Question: When I go to:
I have the following screen:

I am having the following error, after I it has downloaded the 'iOS 6.0 Library':
> Installation path,
/Users/user/Library/Developer/Shared/Documentation/DocSets/com.apple.adc.documentation.AppleiOS6.0.iOSLibrary.docset,
points to a folder that does not look like a valid documentation set
for updating.
What could be done?
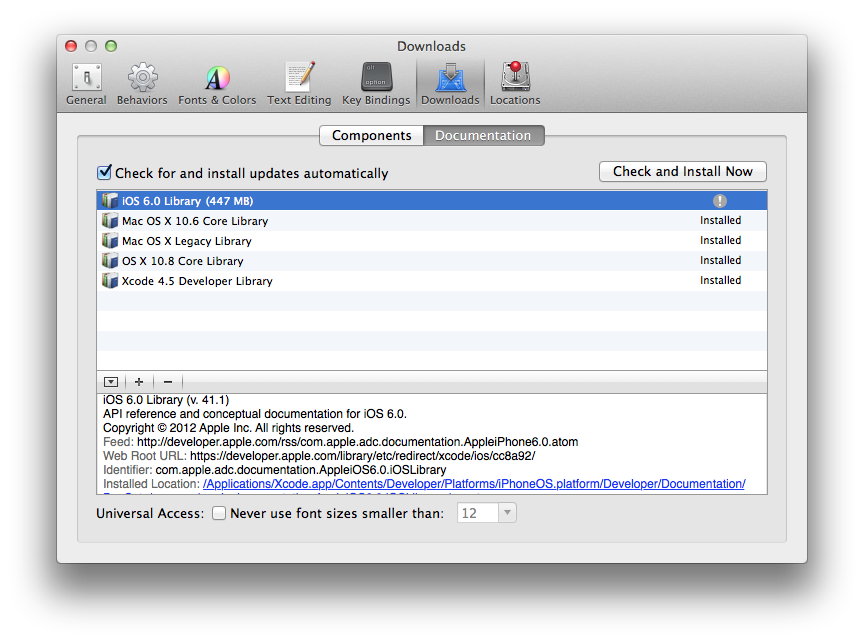
Answer: My Xcode 4.5 (4G182) downloaded and installed using App Store, refers to the docs as a Documentation Set, not a library:
> iOS 6.0 Documentation Set (v. 41.39)
which has a higher version number than your iOS 6.0 Library.